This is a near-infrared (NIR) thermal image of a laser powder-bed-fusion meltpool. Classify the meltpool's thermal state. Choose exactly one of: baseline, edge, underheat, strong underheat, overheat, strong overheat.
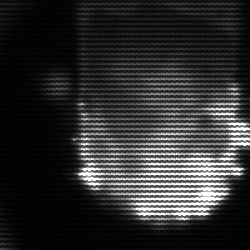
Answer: baseline